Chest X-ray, PA view. Patient: 54 years old, sex M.
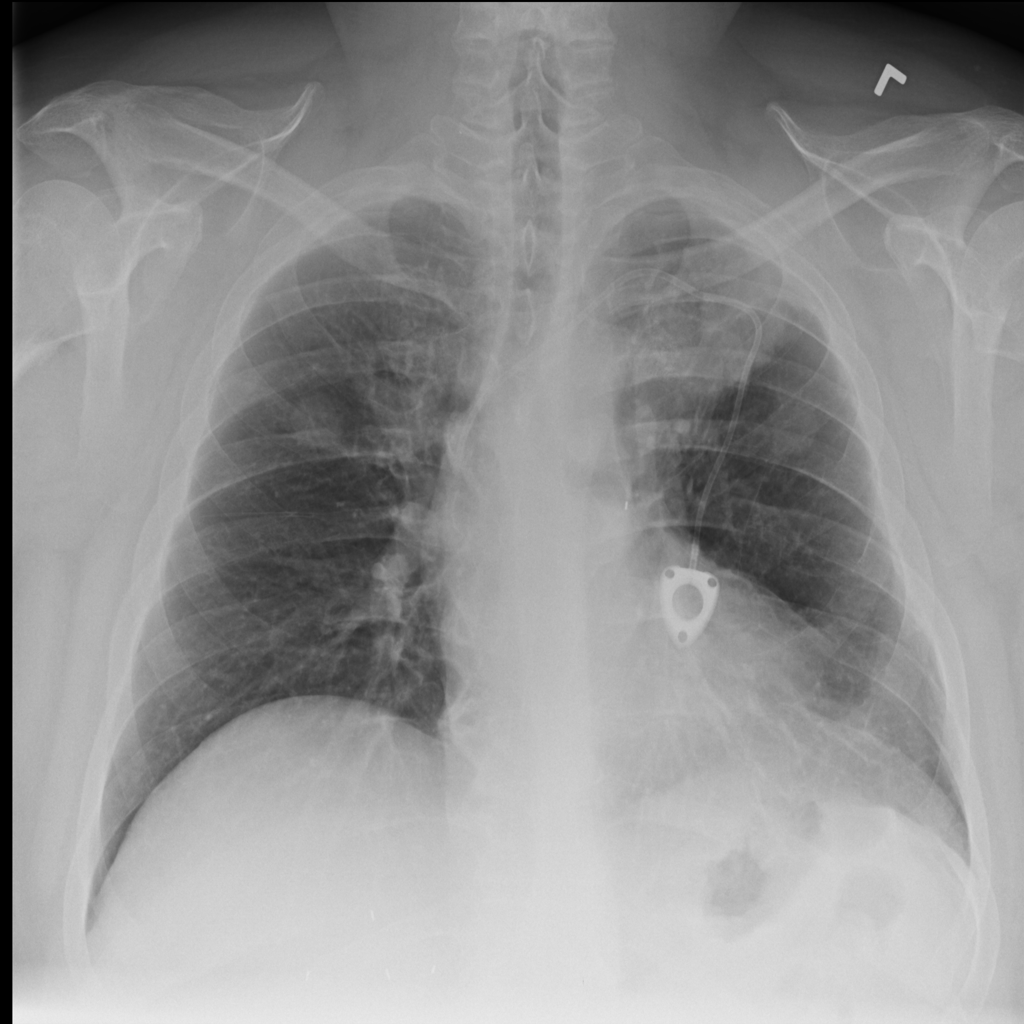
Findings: Infiltration